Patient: sex M, age 75
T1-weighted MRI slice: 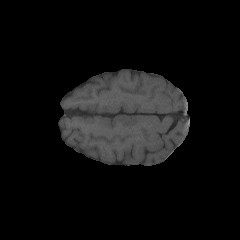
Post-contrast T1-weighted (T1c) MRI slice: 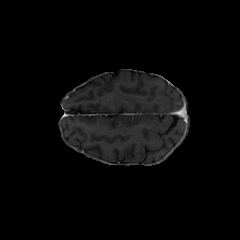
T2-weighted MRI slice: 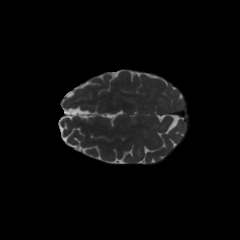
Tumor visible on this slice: yes
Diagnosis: Glioblastoma, IDH-wildtype
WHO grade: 4